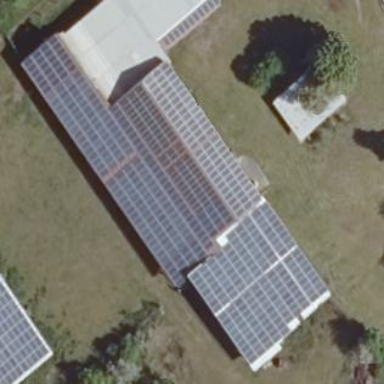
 generating electricity through photovoltaic methods."